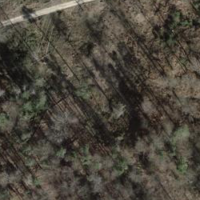
EUNIS habitat code: 43
Species observed at this site:
Lamium maculatum